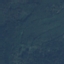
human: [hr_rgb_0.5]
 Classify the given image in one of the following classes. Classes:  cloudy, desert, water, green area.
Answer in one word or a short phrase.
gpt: green area